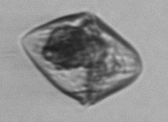
Label: Gyrodinium